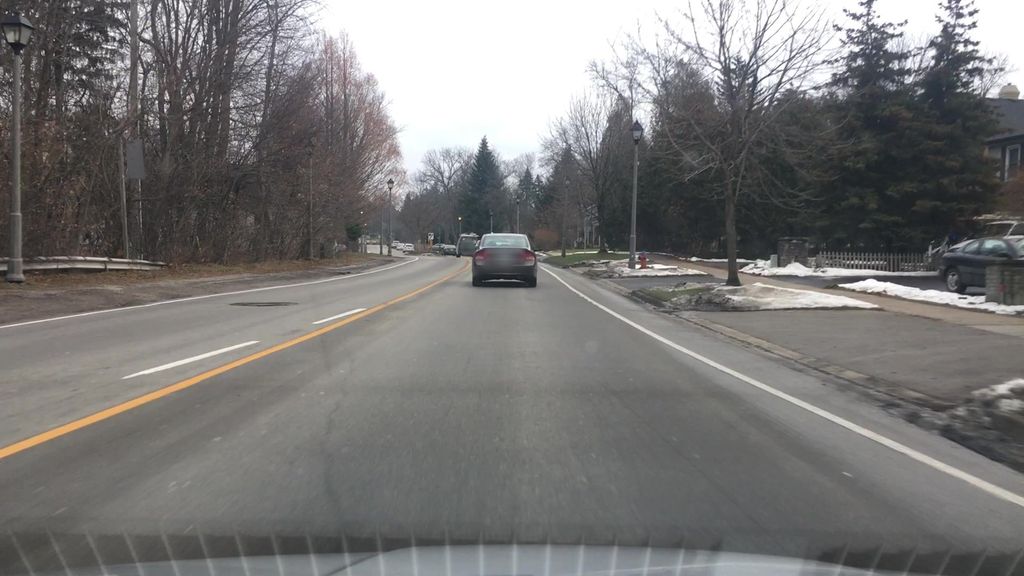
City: hamilton